Question:
have I did something wrong? my xpath expression is not valid..
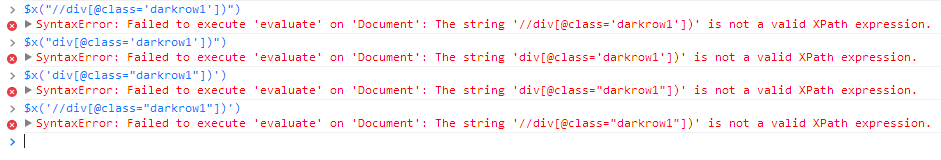
Answer: Ok, you have this
'''
$x("//div[@class='darkrow1'])")
'''
What you want is this
'''
$x("//div[@class='darkrow1']")
'''
Notice the former has an extra (and unmatched) closing parenthesis, ie ')'
You have made this same typo in all of your queries.